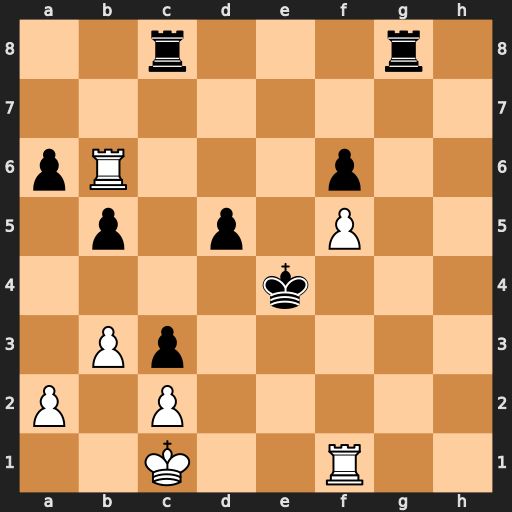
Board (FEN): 2r3r1/8/pR3p2/1p1p1P2/4k3/1Pp5/P1P5/2K2R2
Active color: w
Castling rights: -
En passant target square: -
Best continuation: Re6+ Kd4 Rf4+ Kc5 b4#